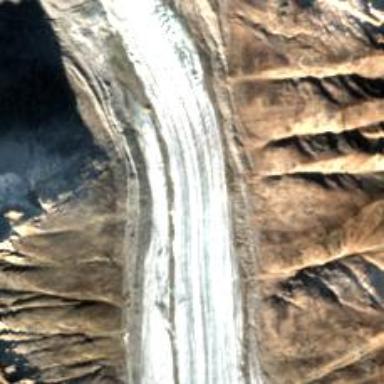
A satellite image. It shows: Stunning view of glacier.